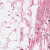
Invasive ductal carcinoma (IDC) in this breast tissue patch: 0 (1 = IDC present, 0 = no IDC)